Field crop: maize
Growth stage: 2
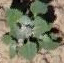
Species: chenopodium